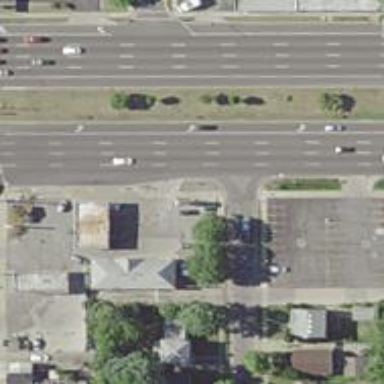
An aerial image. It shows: Trunk highway with separate sidewalk.